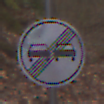
Verkehrszeichen: EndeUeberholverbot
Umgebung: Outdoor, Nature
Tageszeit: Midday
Wetter: Overcast
Licht: Natural
Jahreszeit: Autumn
Kontrast: LowContrast